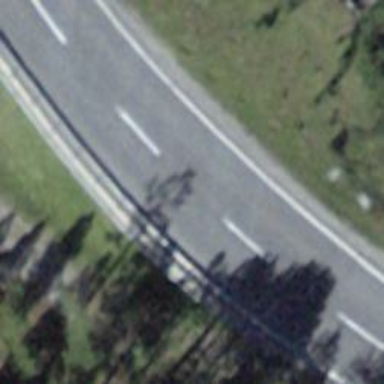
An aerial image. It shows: Primary road with asphalt surface.